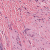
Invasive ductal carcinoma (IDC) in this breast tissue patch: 1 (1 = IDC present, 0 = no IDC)